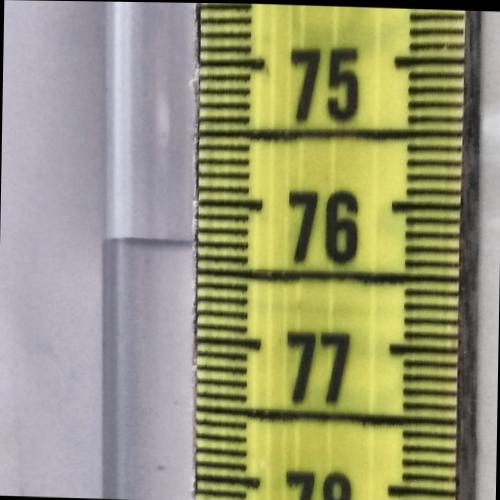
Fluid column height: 76.3 cm